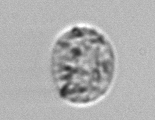
Label: Amoeba